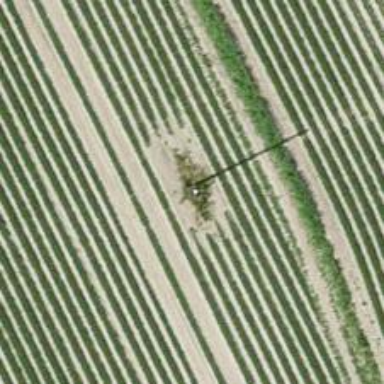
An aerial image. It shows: Power pole.